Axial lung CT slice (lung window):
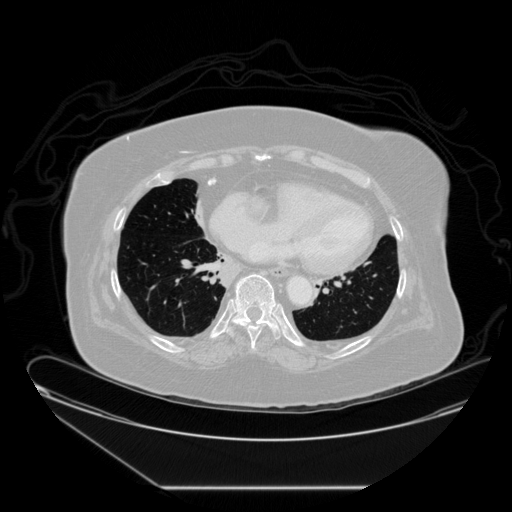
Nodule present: no